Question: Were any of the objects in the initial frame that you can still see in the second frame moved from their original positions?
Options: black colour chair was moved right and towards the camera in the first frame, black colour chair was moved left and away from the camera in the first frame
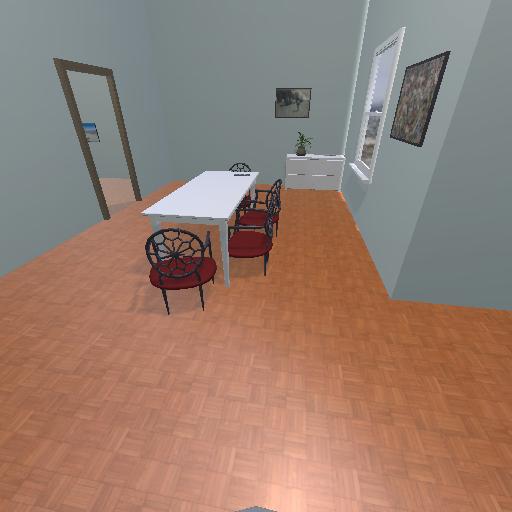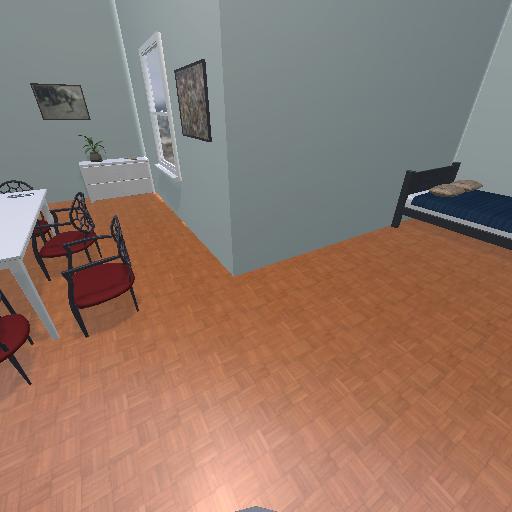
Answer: black colour chair was moved right and towards the camera in the first frame